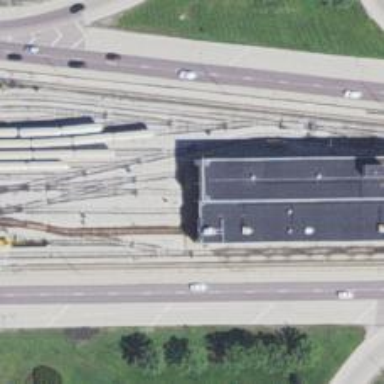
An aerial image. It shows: Building passage tunnel in yard with electrified rail service.